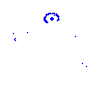
Particle: proton